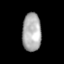
Tissue: lung
Cell type: Epithelial cells
Senescence score: 0.2003
Nuclear area (px): 713
Mean DAPI intensity: 172.582